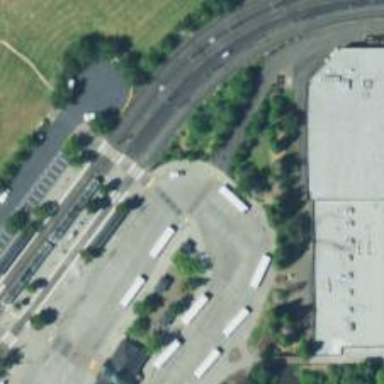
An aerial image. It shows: Busway road.